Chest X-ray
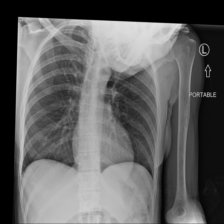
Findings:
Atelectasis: negative
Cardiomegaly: negative
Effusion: negative
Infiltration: negative
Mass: negative
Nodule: negative
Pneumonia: negative
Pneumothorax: negative
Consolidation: negative
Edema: negative
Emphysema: negative
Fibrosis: negative
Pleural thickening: negative
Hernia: negative